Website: apple
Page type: account-selection
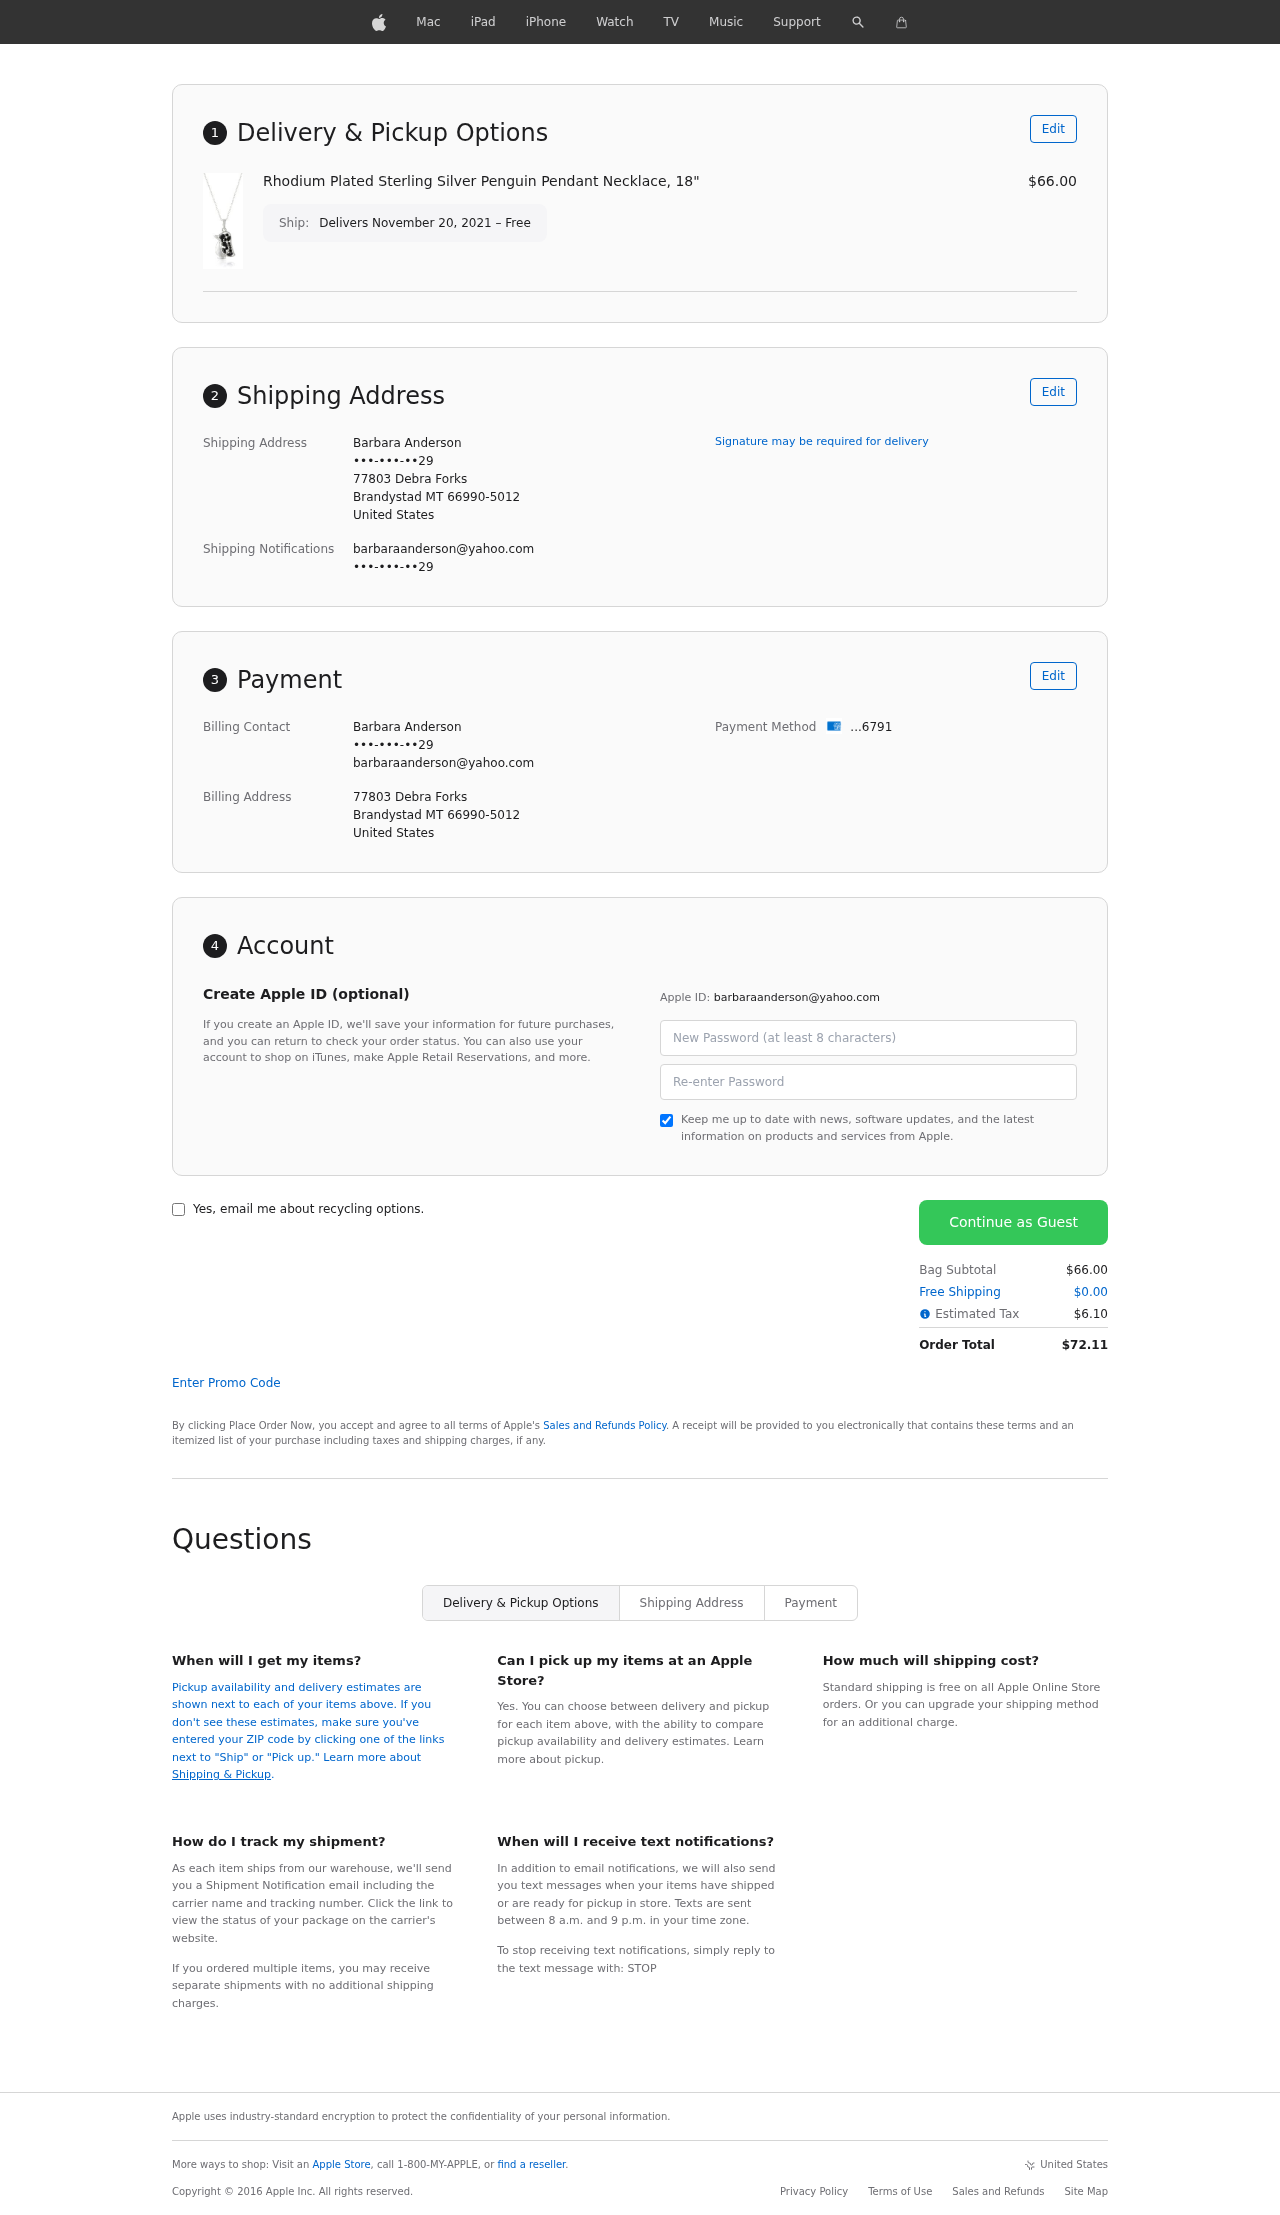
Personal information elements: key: PII_CARD_LAST4
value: ...6791
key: PII_CITY
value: Brandystad
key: PII_COUNTRY
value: United States
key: PII_EMAIL
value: barbaraanderson@yahoo.com
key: PII_FULLNAME
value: Barbara Anderson
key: PII_PHONE
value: •••-•••-••29
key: PII_POSTCODE_FULL
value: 66990-5012
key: PII_POSTCODE_FULL
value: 66990
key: PII_STATE_ABBR
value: MT
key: PII_STREET
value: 77803 Debra Forks
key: PII_PHONE2
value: •••-•••-••29
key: PII_FIRSTNAME
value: Barbara
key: PII_LASTNAME
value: Anderson
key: PII_FULLNAME2
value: Barbara Anderson
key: PII_FULLNAME3
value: Barbara Anderson
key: PII_FIRSTNAME2
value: Barbara
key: PII_FIRSTNAME3
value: Barbara
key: PII_LASTNAME2
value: Anderson
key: PII_LASTNAME3
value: Anderson
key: PII_FIRSTNAME_DERIVED
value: Barbara
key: PII_LASTNAME_DERIVED
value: Anderson
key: PII_FULLNAME_DERIVED
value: Barbara Anderson
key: PII_NAME_FULL_DERIVED
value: Barbara Anderson
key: PII_PHONE3
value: •••-•••-••29
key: PII_EMAIL2
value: barbaraanderson@yahoo.com
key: PII_EMAIL3
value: barbaraanderson@yahoo.com
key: PII_STREET2
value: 77803 Debra Forks
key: PII_POSTCODE
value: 66990
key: PII_POSTCODE_EXT
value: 5012
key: PII_POSTCODE_NUMERIC
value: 66990
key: PII_POSTCODE_EXT_NUMERIC
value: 5012
Product elements: key: PRODUCT1_NAME
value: Rhodium Plated Sterling Silver Penguin Pendant Necklace, 18"
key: PRODUCT1_PRICE
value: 66
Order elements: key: ORDER_DELIVERY_DATE
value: Delivers November 20, 2021 – Free
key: ORDER_SUBTOTAL
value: $66.00
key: ORDER_SHIPPING_COST
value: $0.00
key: ORDER_TAX
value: $6.10
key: ORDER_TOTAL
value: $72.11